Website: crate-barrel
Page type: account-selection
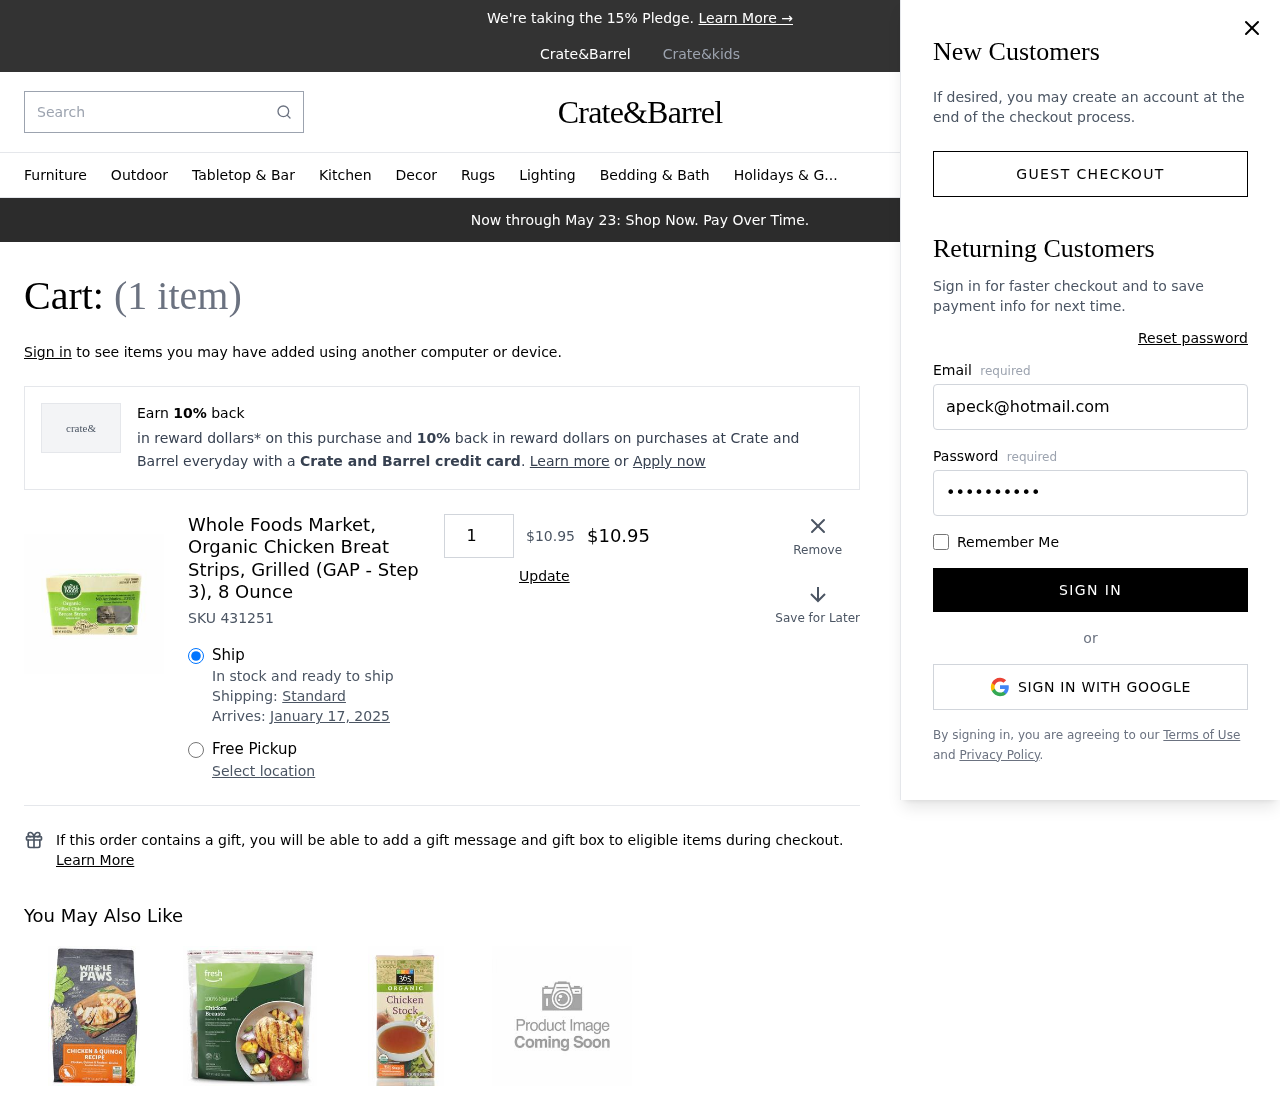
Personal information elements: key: PII_EMAIL
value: apeck@hotmail.com
Product elements: key: PRODUCT1_NAME
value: Whole Foods Market, Organic Chicken Breat Strips, Grilled (GAP - Step 3), 8 Ounce
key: PRODUCT1_PRICE
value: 10.95
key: PRODUCT1_QUANTITY
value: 1
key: PRODUCT1_SKU
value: SKU 431251
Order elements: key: ORDER_NUM_ITEMS
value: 1
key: ORDER_DELIVERY_DATE
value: January 17, 2025
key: ORDER_SUBTOTAL
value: $10.95
Search elements: key: HEADER_SEARCH
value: Search